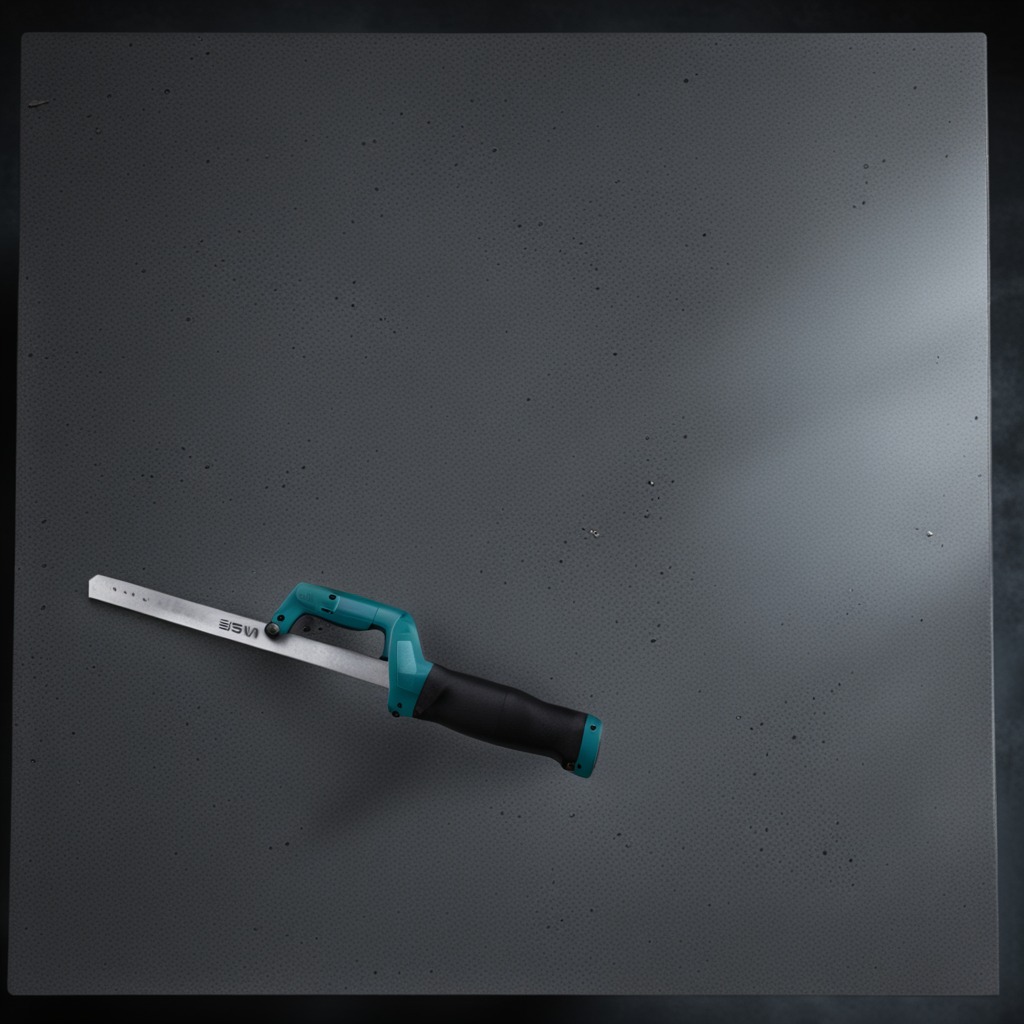
A metal saw is lying on a clean granite table inside a workshop at night.